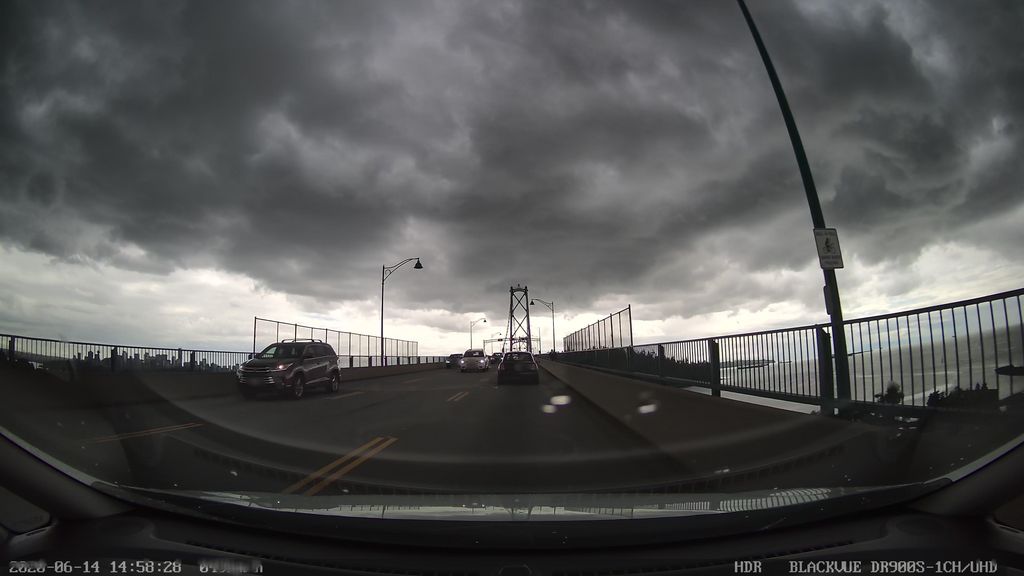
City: vancouver